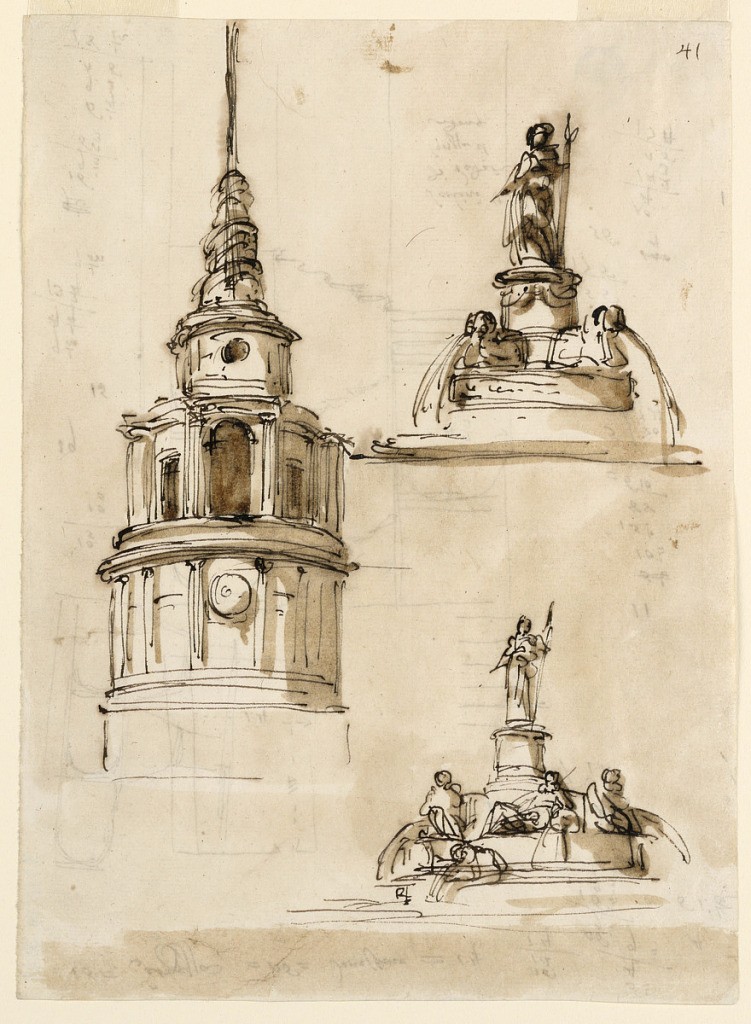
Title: Elevation of a tower; fountains; staircase
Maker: Giuseppe Barberi, Italian, 1746–1809
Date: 18th century
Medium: Pen and brown ink, brush and brown wash on off-white laid paper
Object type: Drawing
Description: Vertical rectangle. -a: At left, two circular stories rise upon a dado. The lower one shows embedded columns and a dial in the central intercolumniation. On top is a high point upon a spiral rising from a low circular story of small width. Right row, -b,c: Minerva stands upon a circular pedestal on top. The water pours in -b from lions crouched radially upon a circular base; in -c from the jaws of stream gods, and from a lion which is tentatively suggested crouching upon a lower base.Verso: in opposite direction of -a/c, -d: two sections are sketched, one of them with inscribed measurements, and a plan with measurements. Calculations.